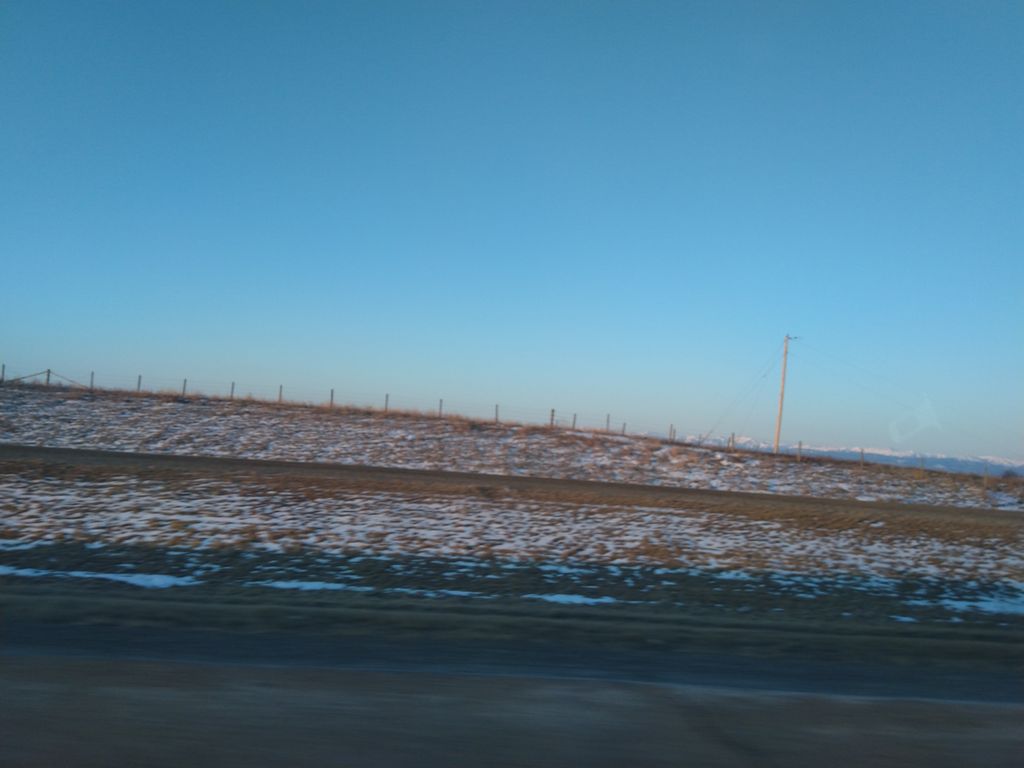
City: calgary